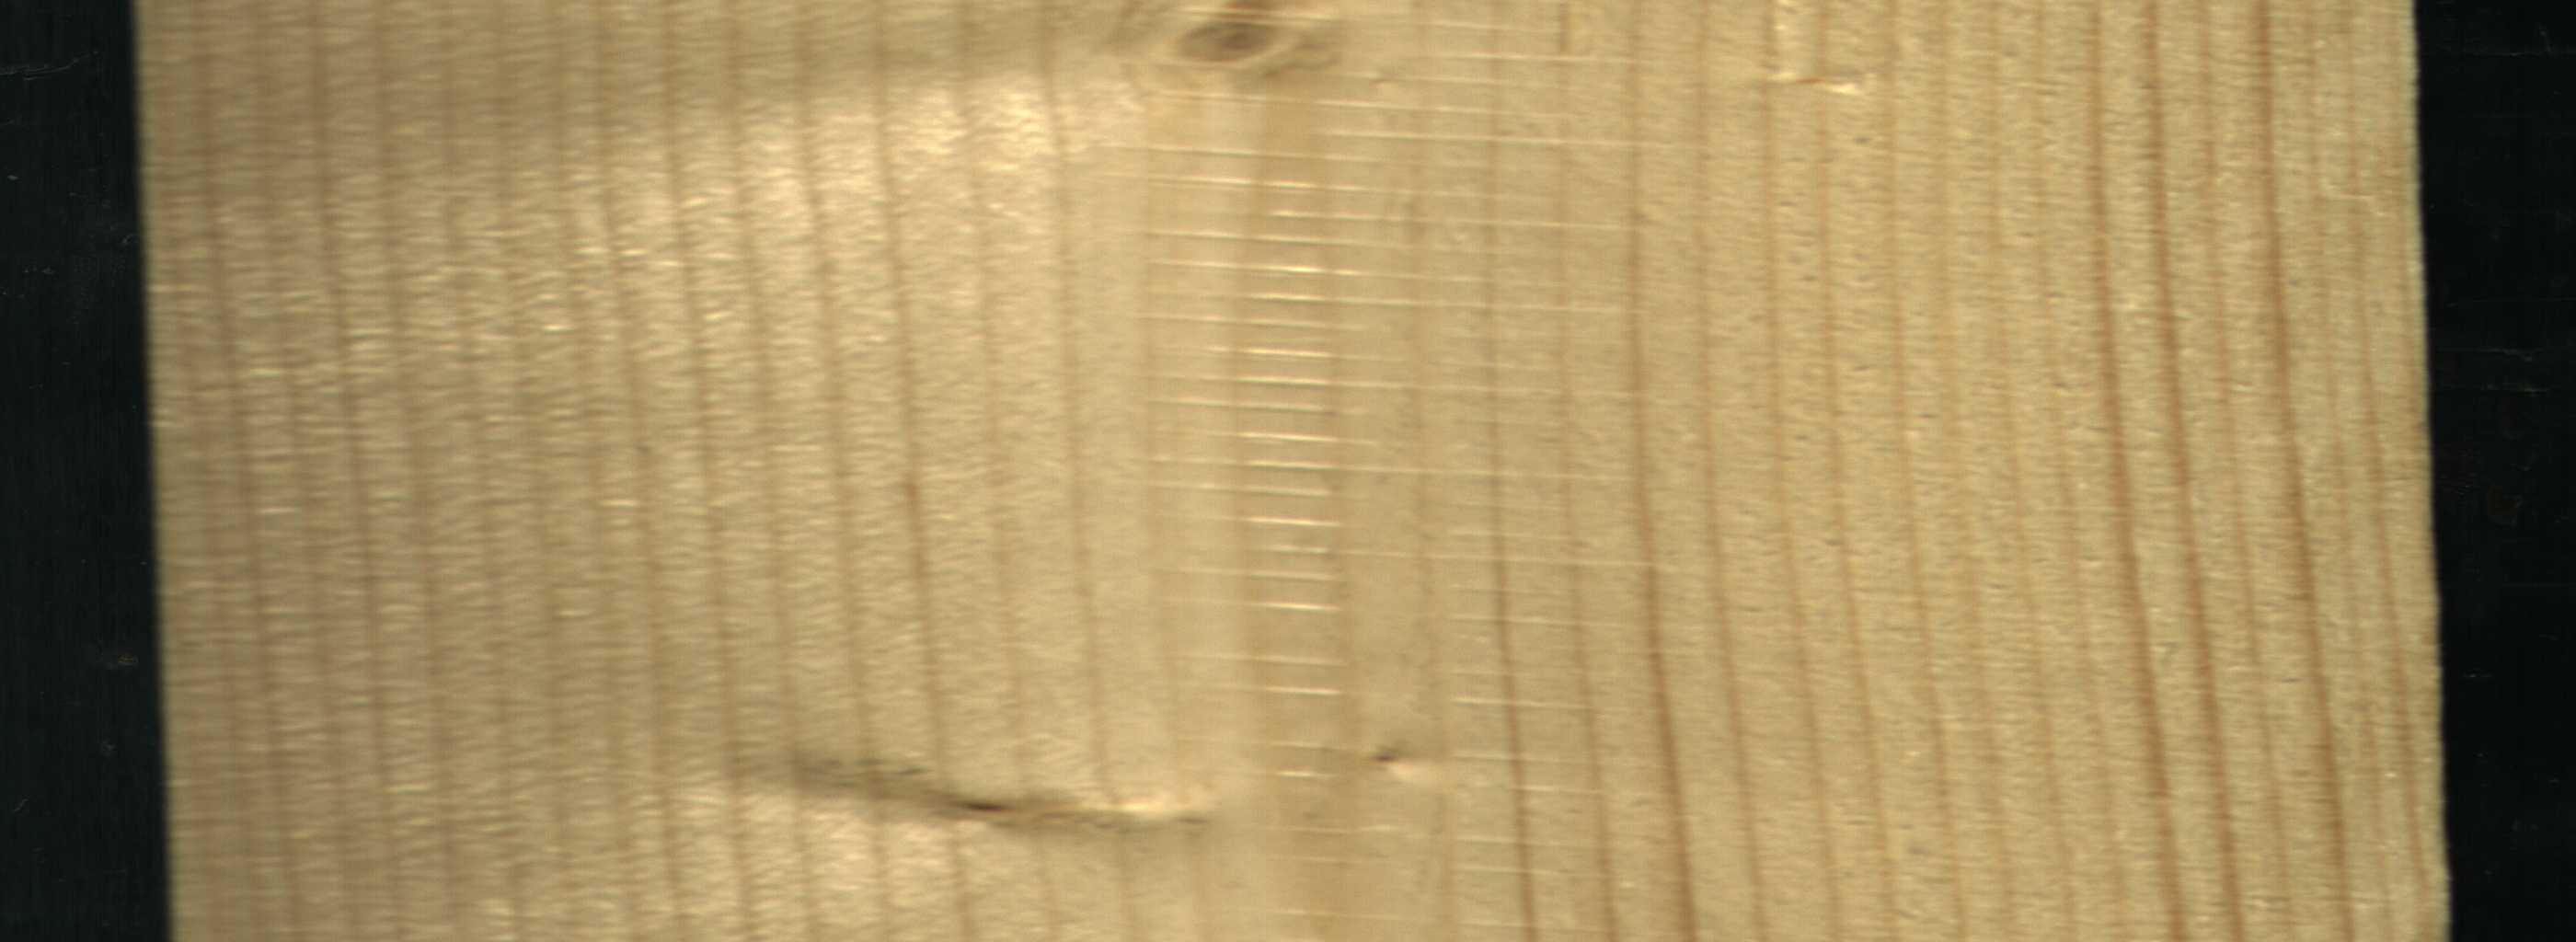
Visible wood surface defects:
Live_Knot
Live_Knot